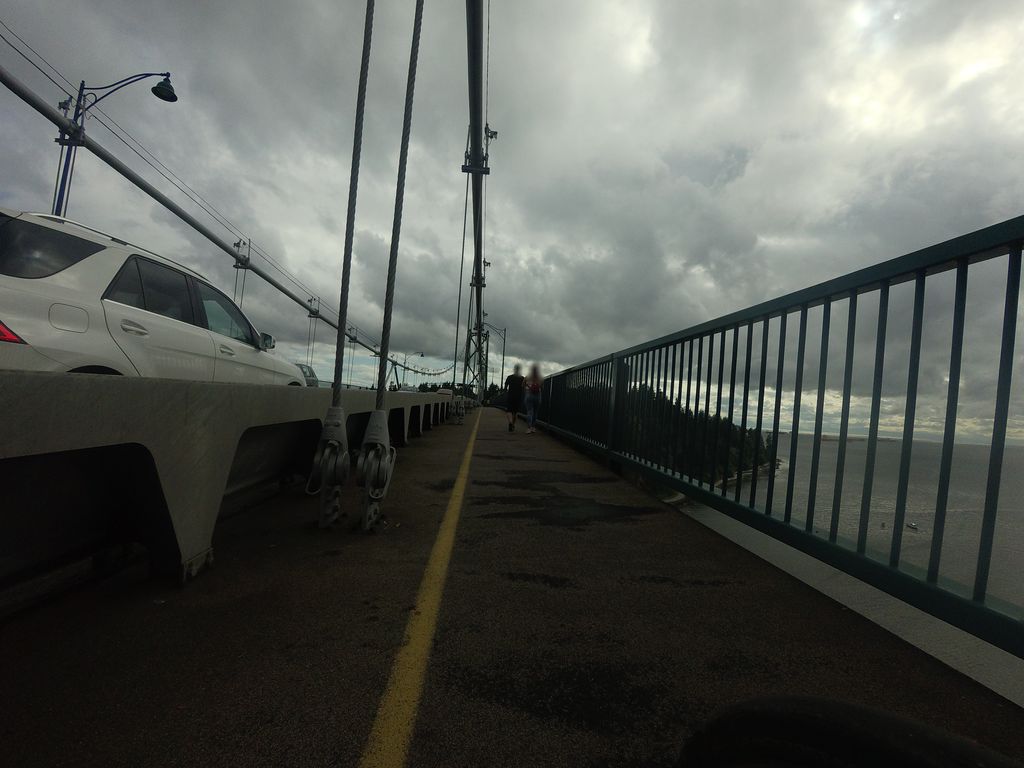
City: vancouver